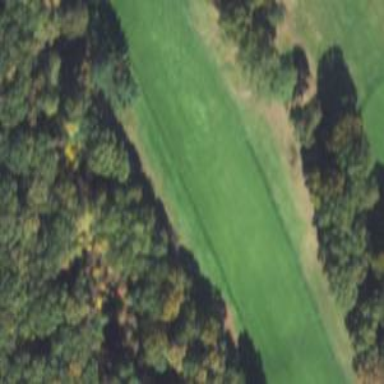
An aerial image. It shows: View of golf hole.